Фрагмент электрической цепи состоит из соединенных параллельно диодов, резисторов, ключей и идеального вольтметра (рис. 1). Диоды $D_1$ и $D_2$ открываются при разных напряжениях ($U_{01} < U_{02}$). Их вольтамперная характеристика приведена на рис. 2. На диаграмме (рис. 3) изображен циклический процесс $1-2-3-4-1$, отражающий связь силы тока $I$, входящего в фрагмент, и показаний вольтметра $U$. Масштаб по оси ординат утерян, но известно, что в течение цикла сила тока $I$ изменялась с постоянной по скоростью $k = 1~мА/с$, а количество теплоты, выделившееся на резисторах в процессе $2-3$, равно $Q_{23} = 6{,}4~Дж$. Опишите возможную последовательность действий с ключами, которая приведет к такому виду циклического процесса. Определите:
напряжения открытия диодов $U_{01}$ и $U_{02}$
сопротивления резисторов $R_1$ и $R_2$
время $\tau$, которое длился цикл
количество теплоты $Q_{41}$, выделившееся на резисторах на участке $4-1$
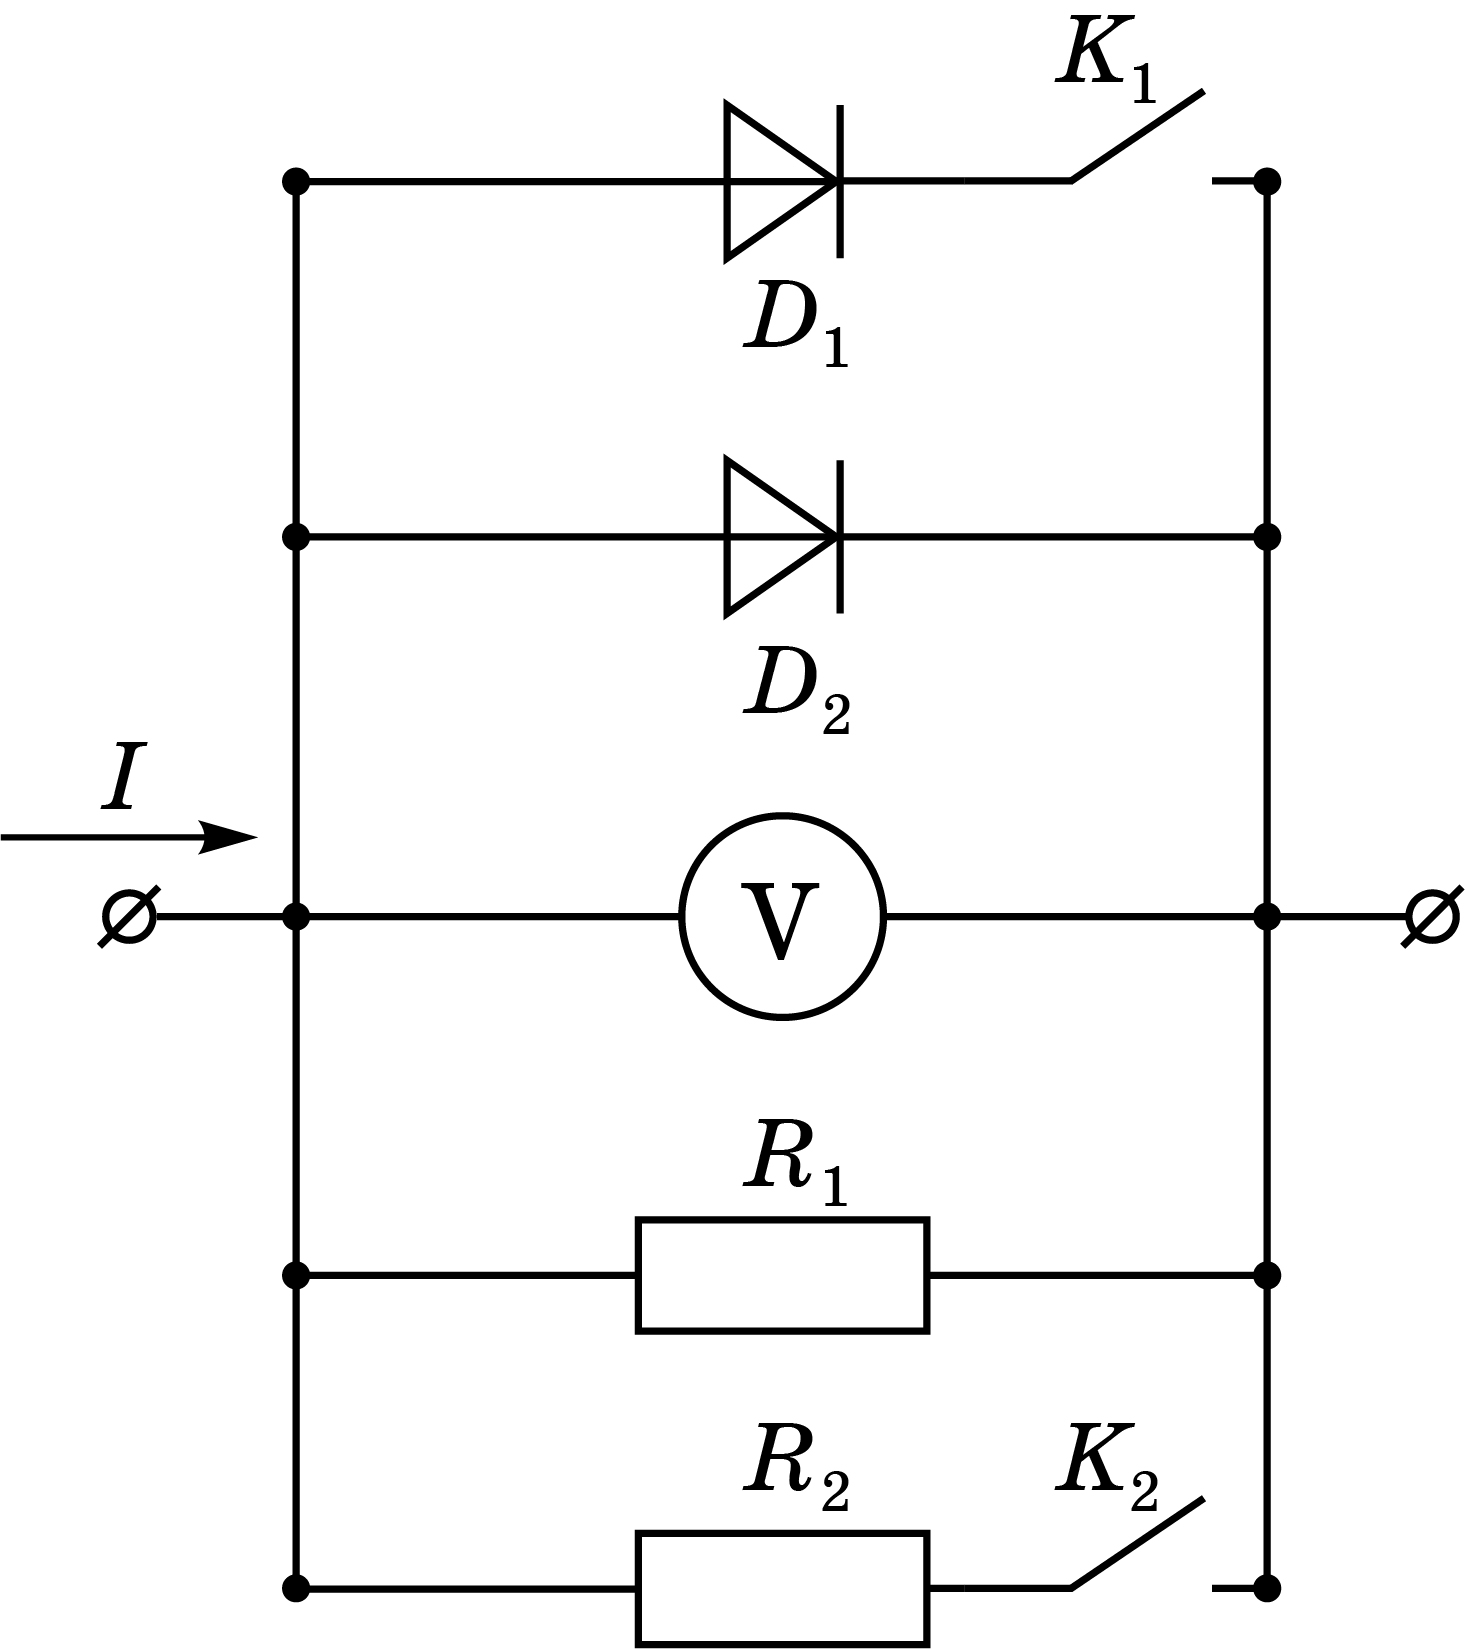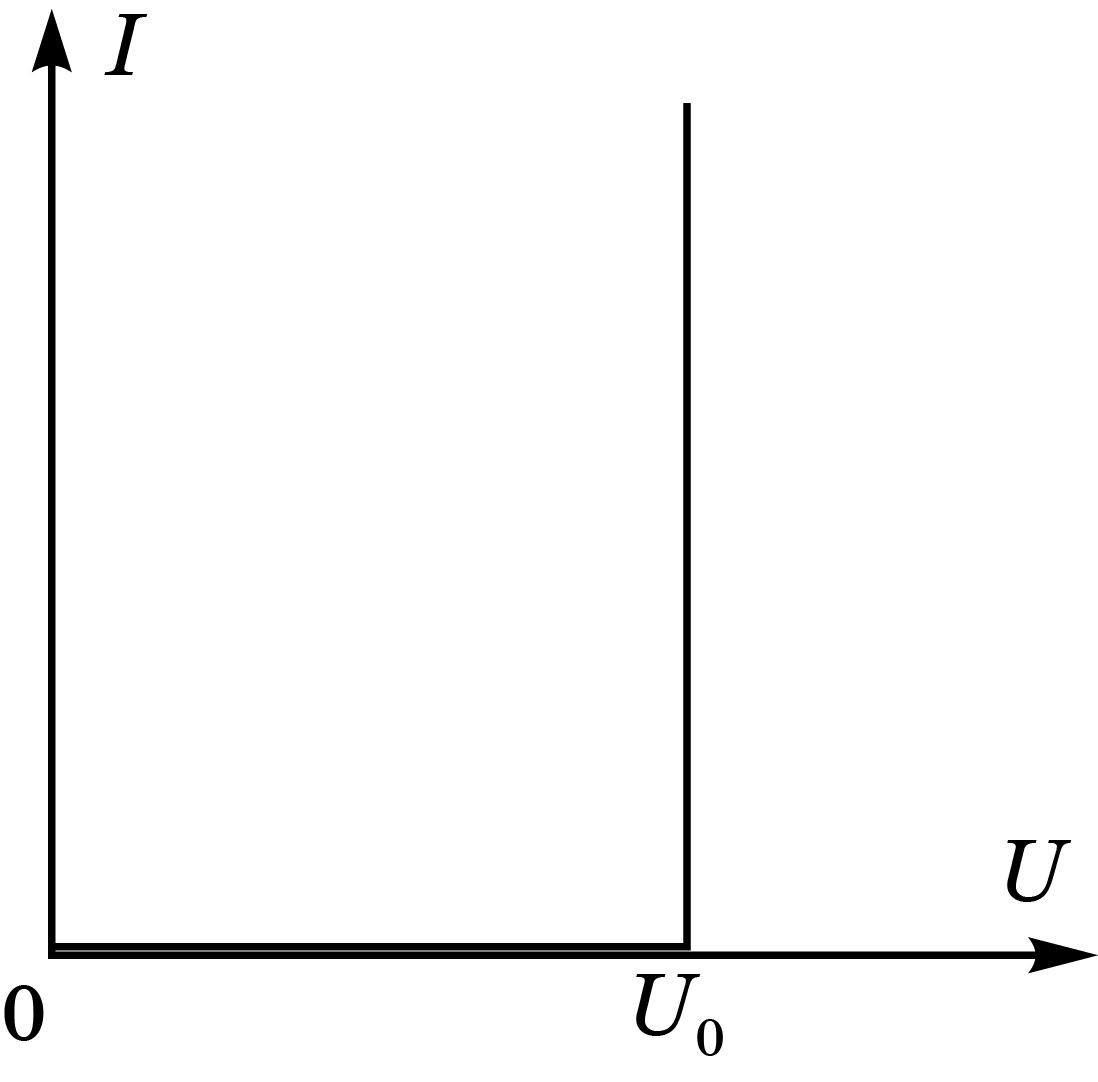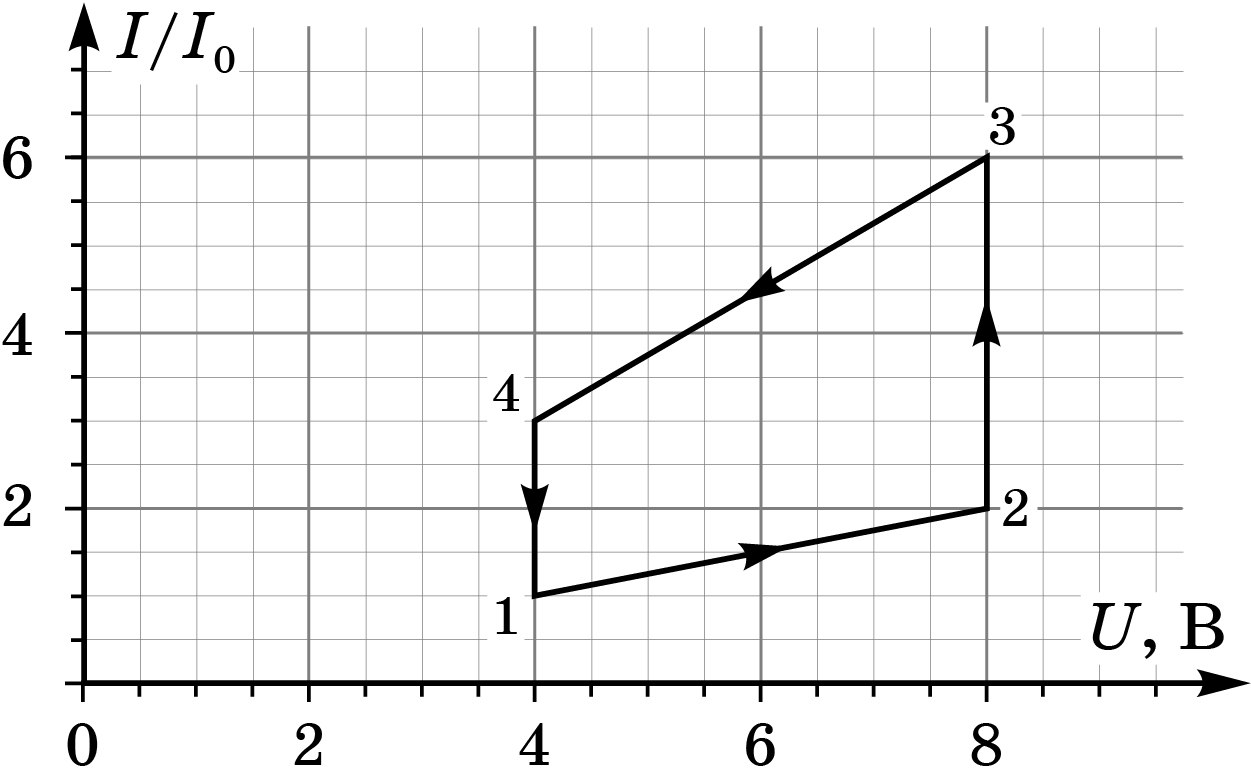
напряжения открытия диодов $U_{01}$ и $U_{02}$
Решение: Стрелки процессов указывают на то, что от состояния 1 до состояния 3 сила тока увеличивается, а затем уменьшается до начального значения. По условию это происходит с постоянной по модулю скоростью. Из графика следует, что на участках $1-2$ и $3-4$ токи текут только через резисторы. Действительно, если на участке $1-2$ был бы открыт один из диодов, то при изменении силы тока $I$ показания вольтметра совпадали бы с напряжением открытия диода и не изменялись. При напряжениях $4~В$ и $8~В$ диоды открываются и сила тока на участках $4-1$ и $2-3$ изменяется при неизменных показаниях вольтметра. Следовательно,
Ответ: \[ U_{01}=4~В,~U_{02}=8~В \]

сопротивления резисторов $R_1$ и $R_2$
Решение: Сопротивления фрагмента на участках $1-2$ и $3-4$ отличаются, что следует из различных коэффициентов наклона участков диаграммы, причем $R_{34} < R_{12}.$ Откуда
Ответ: \[ R_{12} = R_1,~R_{34} = \dfrac{R_1R_2}{R_1+R_2} \]

время $\tau$, которое длился цикл
Решение: Заметим, что сила тока через резистор $R_1$ на всем участке $2-3$ не изменяется, а увеличение общего тока компенсируется увеличением тока через диод $D_2.$ Так же заметим, что ключ $K_2$ до завершения участка $2-3$ замыкаться не мог, так как при неизменном общем токе это привело бы к мгновенному уменьшению сопротивления фрагмента и напряжения на нем. Диод сразу бы закрылся, и система перешла в состояние, соответствующее такому же току на участке $3-4$. Аналогичные рассуждения приводят к выводу, что на участке $4-1$ ток также идет только через резистор $R_1$. Если в т.4 не разомкнуть ключ $K_2$, отключив резистор $R_2$, дальнейшее уменьшение общего тока приведет к закрытию диода и переходу системы в состояние, находящееся на продолжении процесса $3-4$. Обозначим силу тока в т.1 за $I_0$. Тогда количество теплоты $Q_{23}$, выделившееся на резисторе $R_1$ на участке $2-3,$ может быть найдено по формуле $Q_{23} = 2I_0U_2t_{23}$. С другой стороны, за время $t_{23}$ сила тока возросла с $2I_{0}$ до $6I_0$. Поэтому $4I_0 = kt_{23}$. Решая систему, получим: \[ I_0 = \sqrt{\dfrac{kQ_{23}}{8U_2}} = 0{,}01~А. \] За цикл сила тока в цепи увеличивалась от $I_0$ до $6I_0$, а затем уменьшалась на такую же величину. Длительность одного цикла равна
Ответ: \[ \tau = 2\cdot\dfrac{50~мА}{1~\dfrac{мА}{с}} = 100~с. \]

количество теплоты $Q_{41}$, выделившееся на резисторах на участке $4-1$
Решение: В т.4 замыкается ключ $K_1$ и одновременно размыкается ключ $K_2$, в результате чего через $D_1$ сразу идет ток $2I_0$, который постепенно уменьшается до нуля (в состоянии 1). Через резистор $R_1$ на всем процессе $4-1$ идет постоянный ток $I_0$. Аналогично тому как было найдено $Q_{23}$, найдем и $Q_{41}$. $ Q_{41} = I_0U_1t_{41} $, где $t_{41} = 2I_0/k = 20~с.$ Сопротивления $R_{34}$ и $R_{12}$ можно рассчитать через коэффициенты наклона соответствующих прямых: $R_1 = 400~Ом, \dfrac{R_1 R_2}{R_1+R_2}=133~Ом$, откуда $R_2 = 200~Ом.$ Можно предложить такую последовательность действий, приводящую к заданному виду цикла. $1-2$: Ключи разомкнуты. Ток течет только через $R_1$. Второй диод закрыт. $2-3$: Открывается диод. Ток идет через $R_1$ и второй диод. $3-4$: Замыкают второй ключ. Диод закрывается. Силу тока начинают уменьшать. $4-1$: Когда напряжение в цепи уменьшилось до 4 В, замыкают первый ключ и одновременно размыкают второй ключ. Первый диод открывается. В конце участка первый ключ опять размыкают.
Ответ: \[ Q_{41} = 0{,}8~Дж. \]  Сопротивления $R_{34}$ и $R_{12}$ можно рассчитать через коэффициенты наклона соответствующих прямых: $R_1 = 400~Ом, \dfrac{R_1 R_2}{R_1+R_2}=133~Ом$, откуда $R_2 = 200~Ом.$ Можно предложить такую последовательность действий, приводящую к заданному виду цикла. $1-2$: Ключи разомкнуты. Ток течет только через $R_1$. Второй диод закрыт. $2-3$: Открывается диод. Ток идет через $R_1$ и второй диод. $3-4$: Замыкают второй ключ. Диод закрывается. Силу тока начинают уменьшать. $4-1$: Когда напряжение в цепи уменьшилось до 4 В, замыкают первый ключ и одновременно размыкают второй ключ. Первый диод открывается. В конце участка первый ключ опять размыкают.
Темы:
T, Цепи, Всероссийские, Теплота, Цепь с диодом